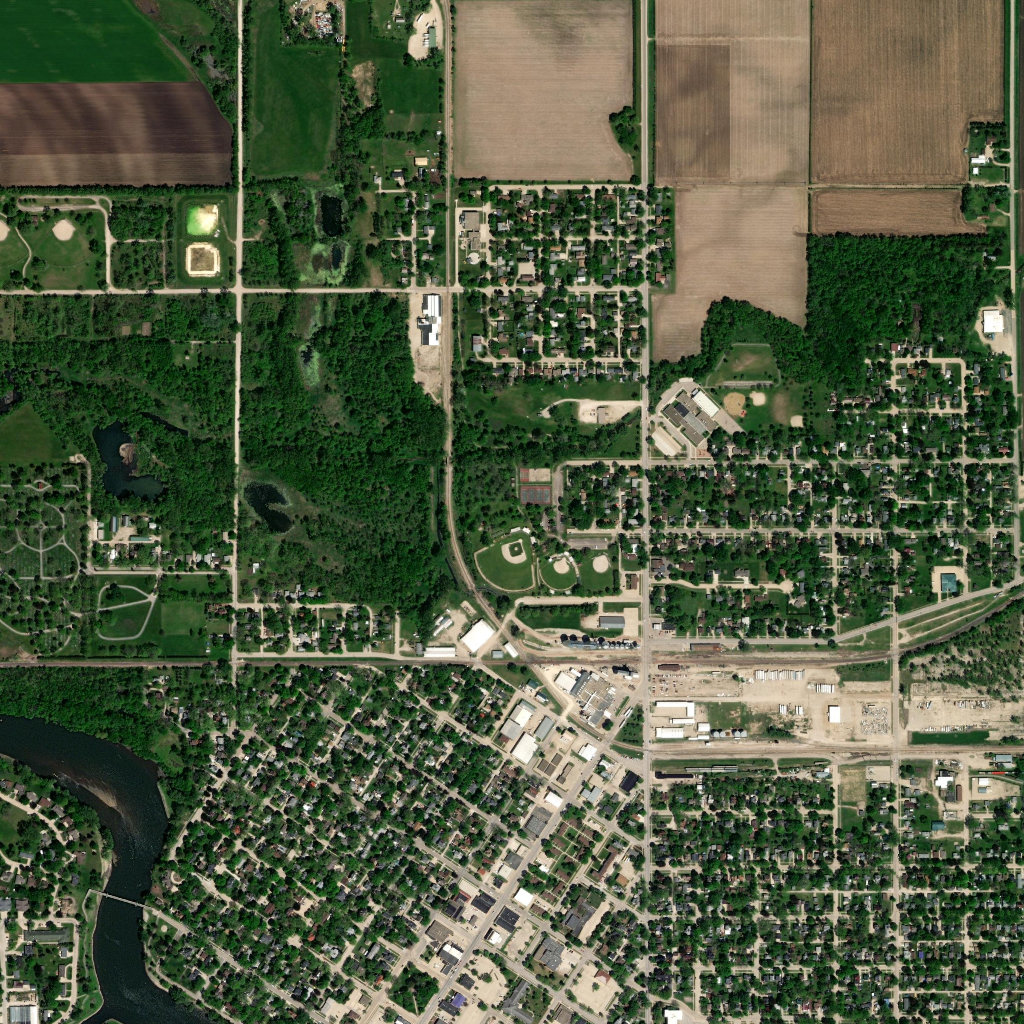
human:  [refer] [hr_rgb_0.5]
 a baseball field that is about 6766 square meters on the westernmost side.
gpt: <box>[[3, 21, 9, 27, 0]]</box>